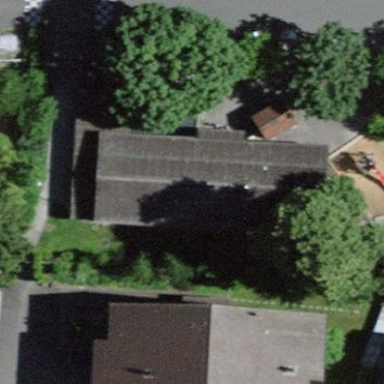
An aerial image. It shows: School building.